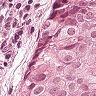
Metastatic tissue present: yes